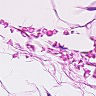
Metastatic tissue present: no